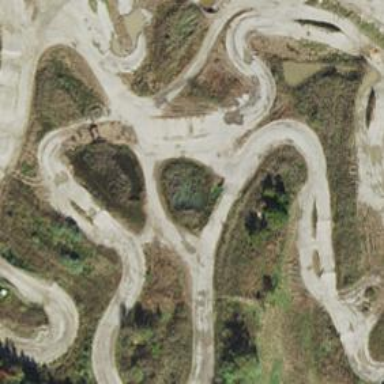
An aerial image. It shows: Motocross raceway road.